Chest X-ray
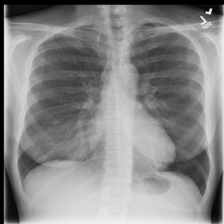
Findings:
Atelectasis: negative
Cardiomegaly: negative
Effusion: negative
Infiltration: negative
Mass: negative
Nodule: negative
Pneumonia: negative
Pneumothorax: negative
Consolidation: negative
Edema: negative
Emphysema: negative
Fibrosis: negative
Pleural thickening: negative
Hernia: negative